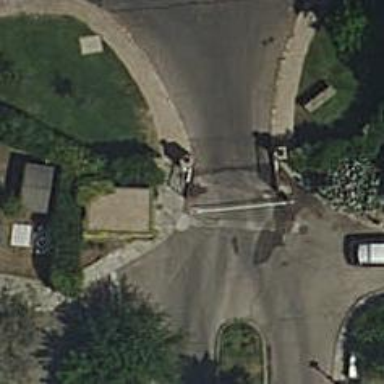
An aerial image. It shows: Gate.